Field crop: maize
Growth stage: 2
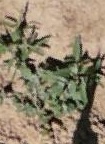
Species: atriplex